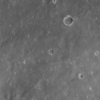
Label: not_dusty